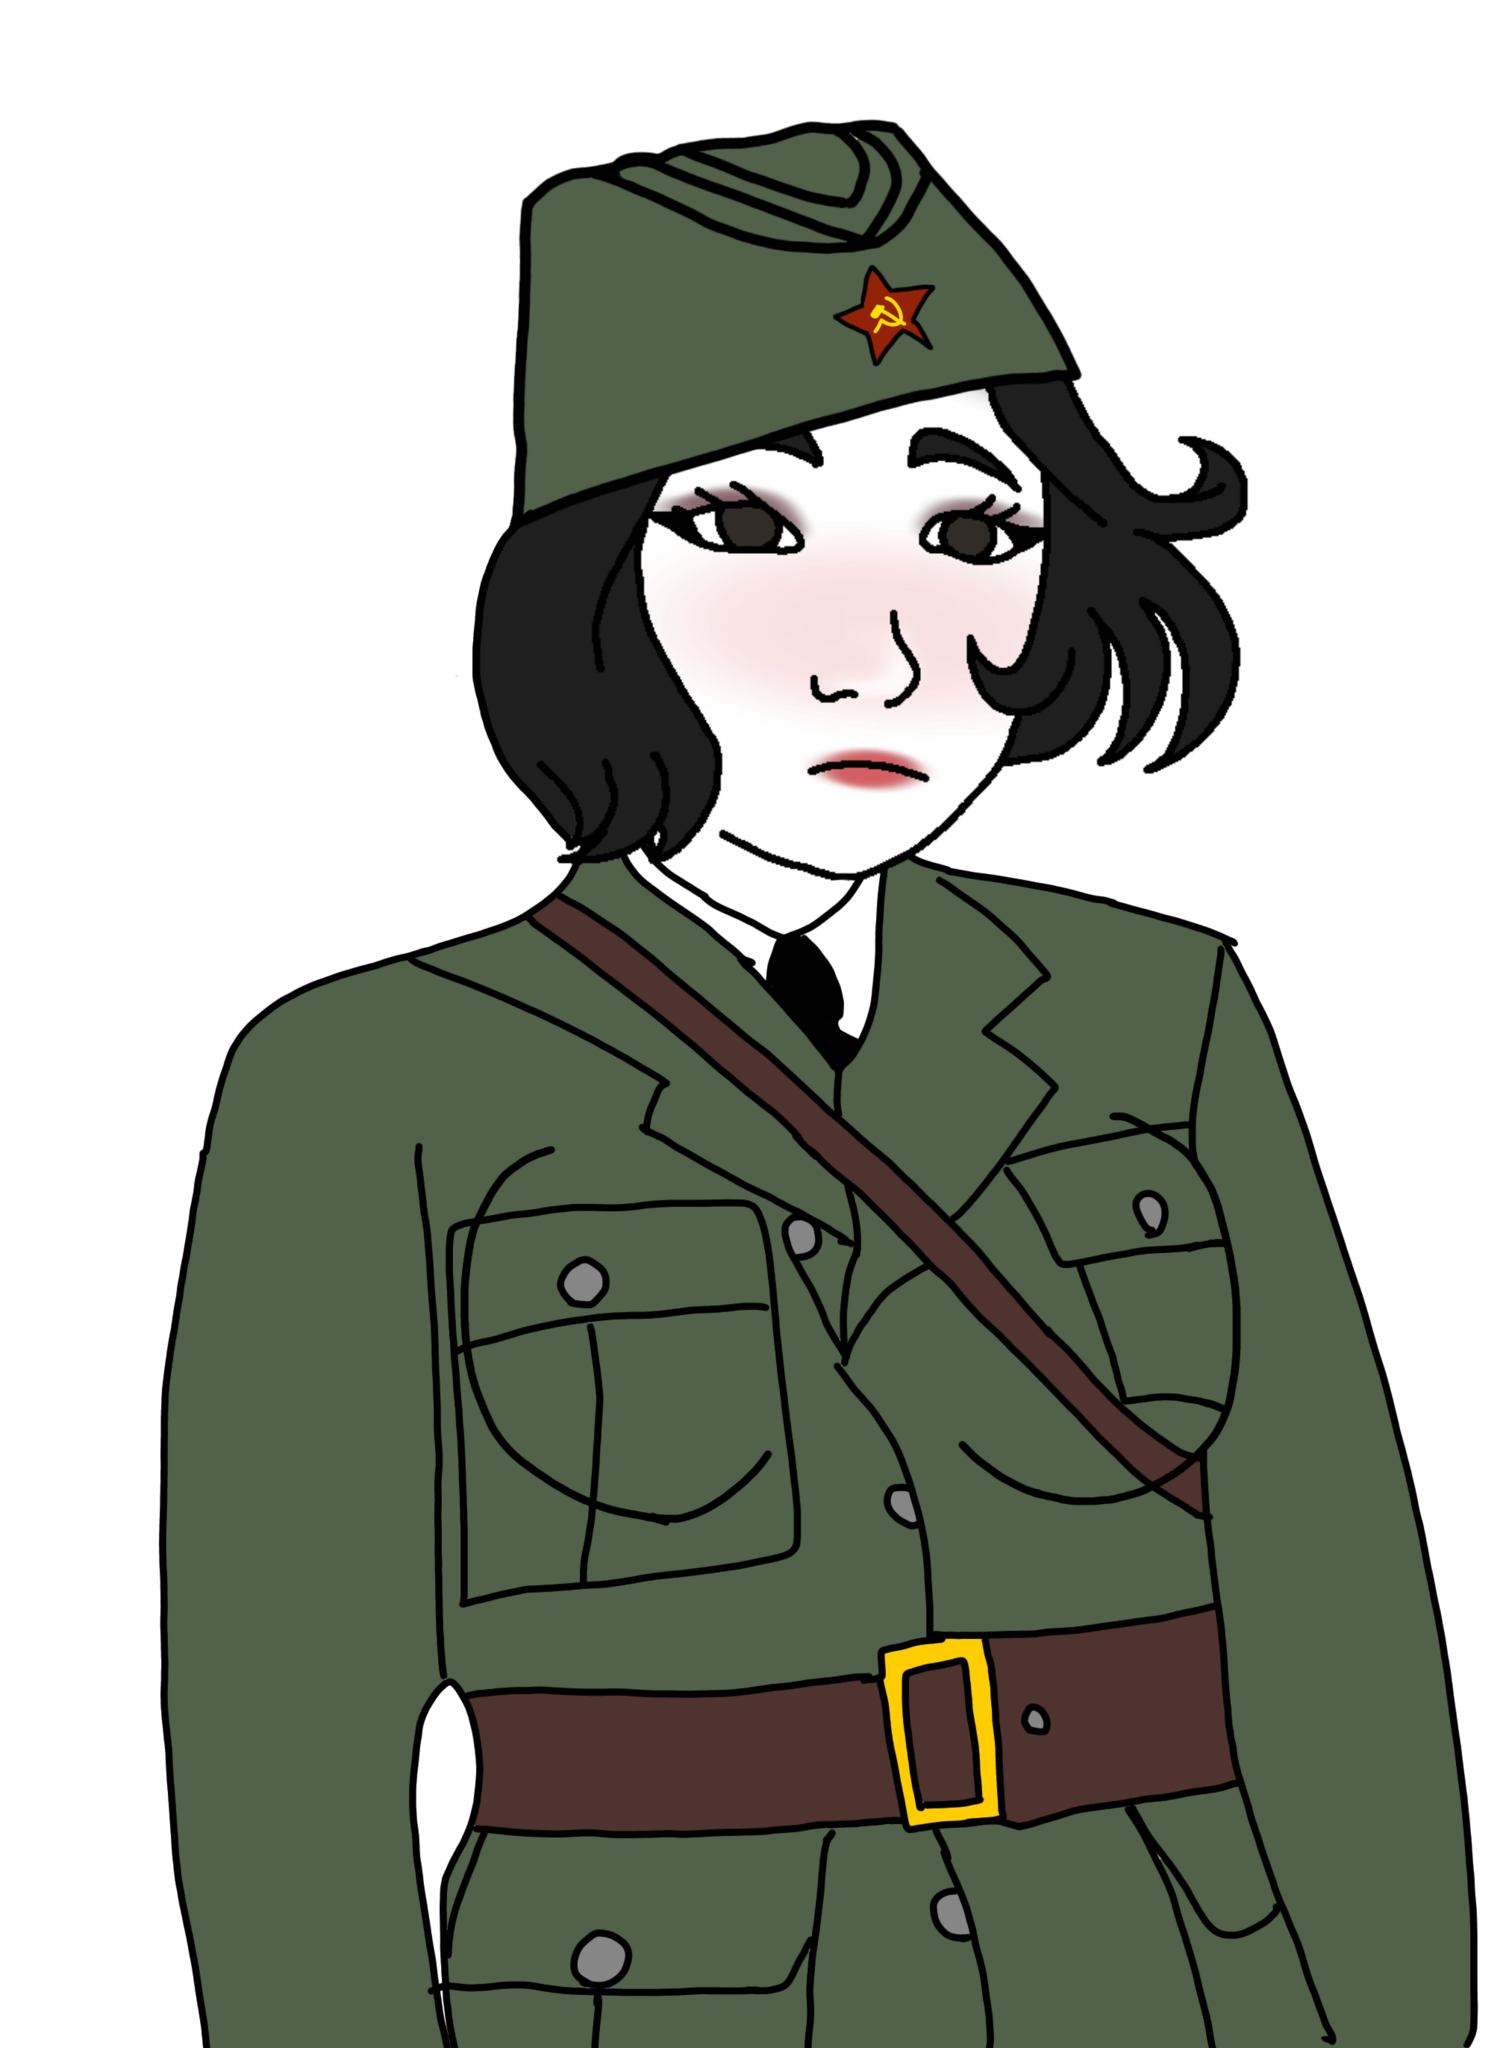
Label: 5_Doomer_Girl